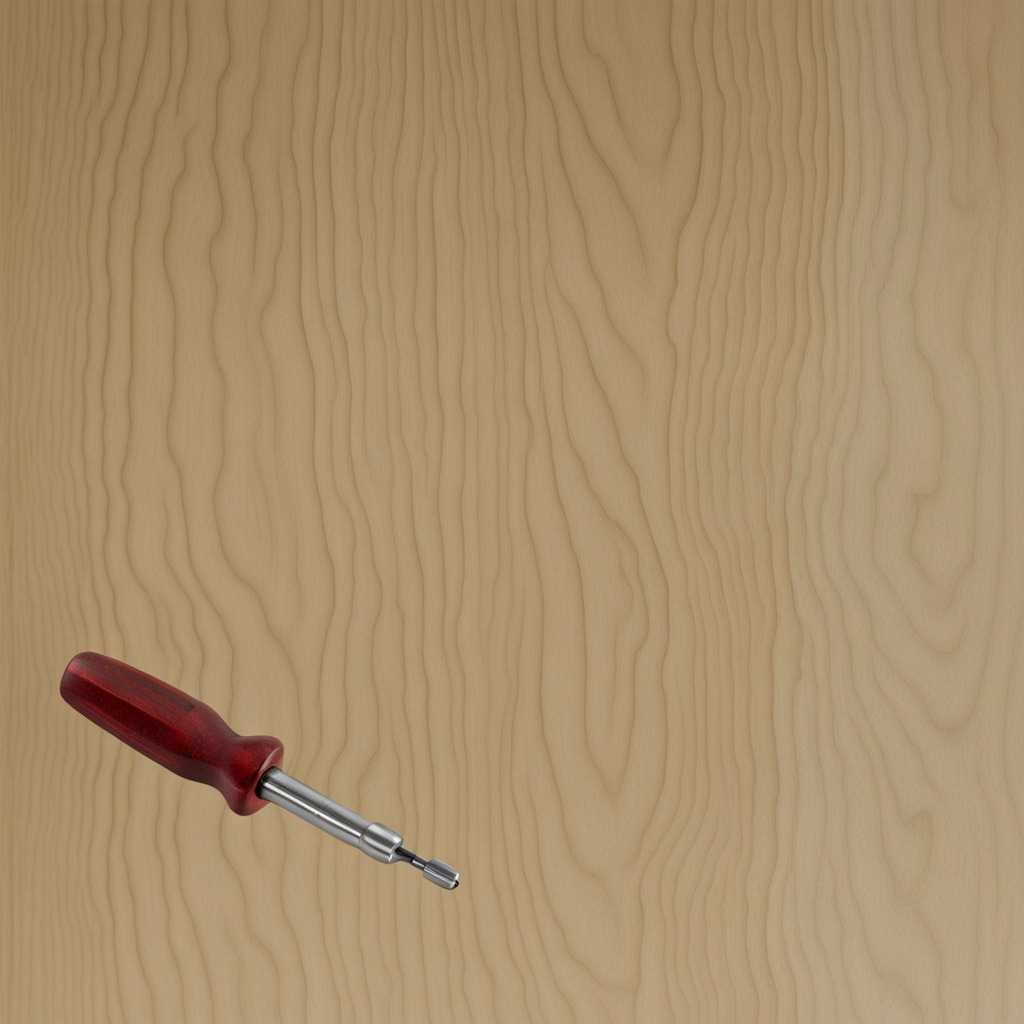
A screwdriver is lying on the plywood surface in a paint workshop lit by afternoon window light.